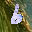
Label: 6